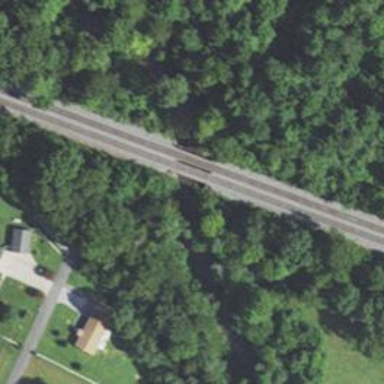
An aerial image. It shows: Bridge passing over two railway tracks.